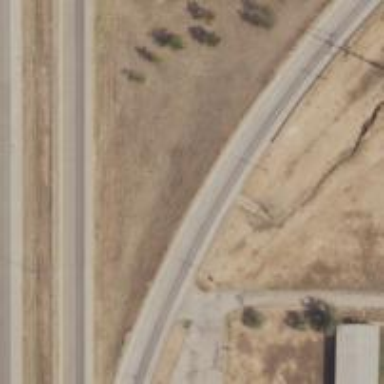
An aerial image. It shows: Secondary link road with asphalt surface.